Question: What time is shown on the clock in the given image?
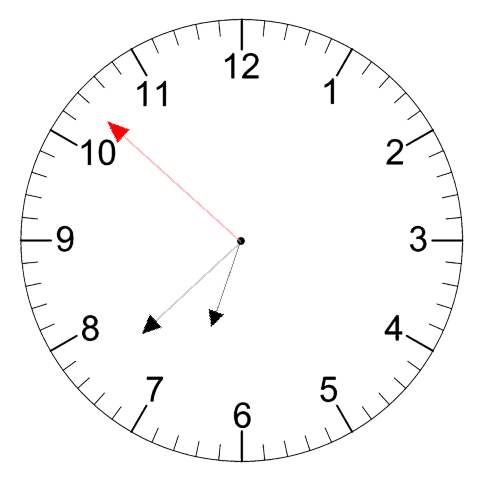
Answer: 06:37:52